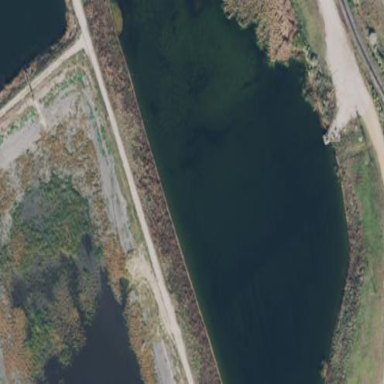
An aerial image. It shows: Pond with natural water.